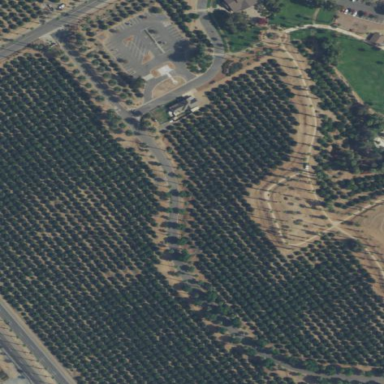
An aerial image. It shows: Orchard filled with citrus trees.